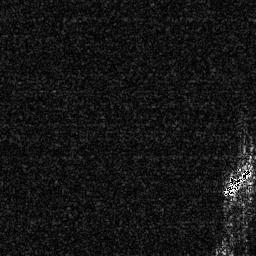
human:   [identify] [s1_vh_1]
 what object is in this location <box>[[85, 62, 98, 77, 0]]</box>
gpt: <ref>1 medium ship at the bottom right</ref>